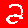
Digit: 2